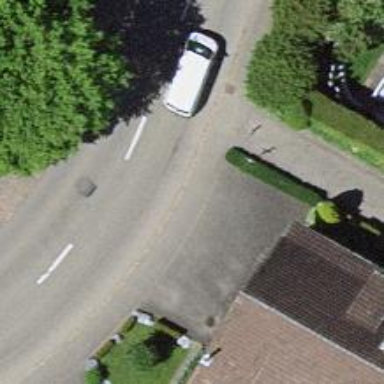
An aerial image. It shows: Smoothly paved residential road.